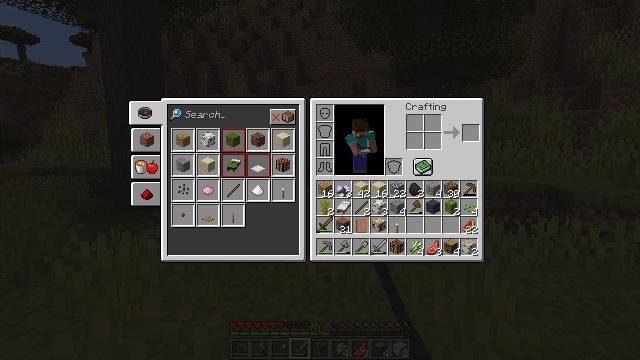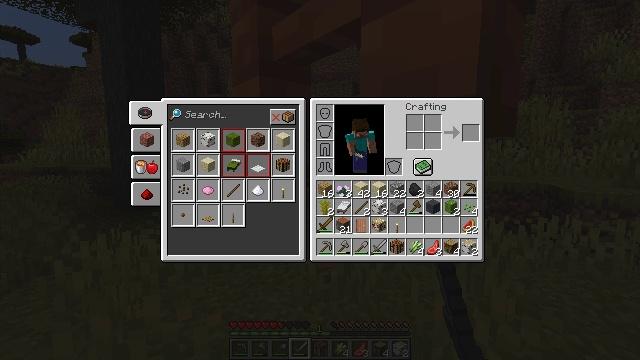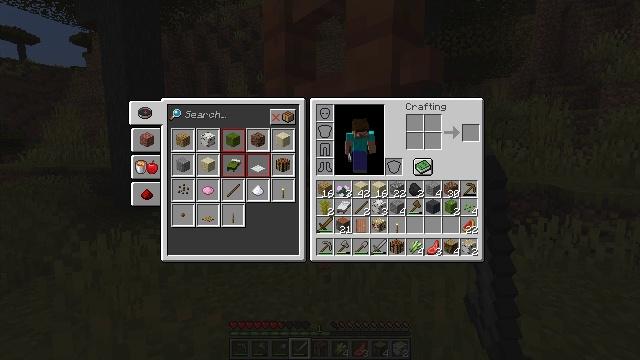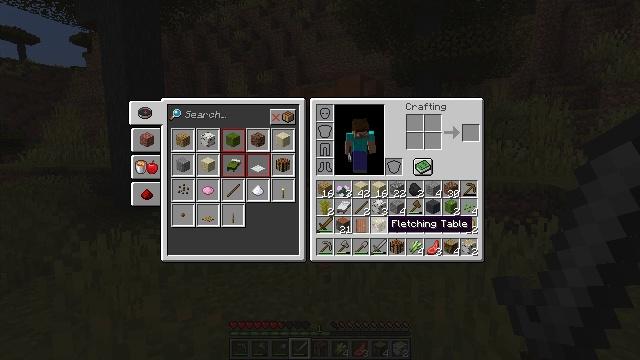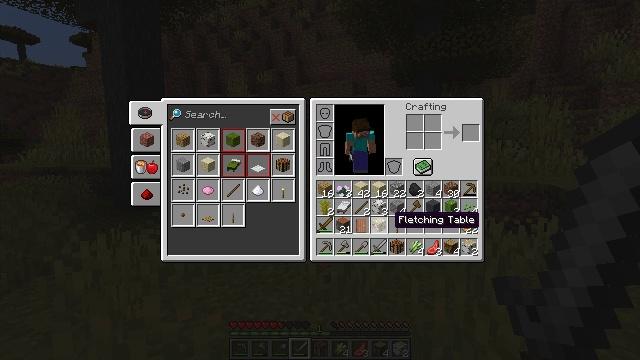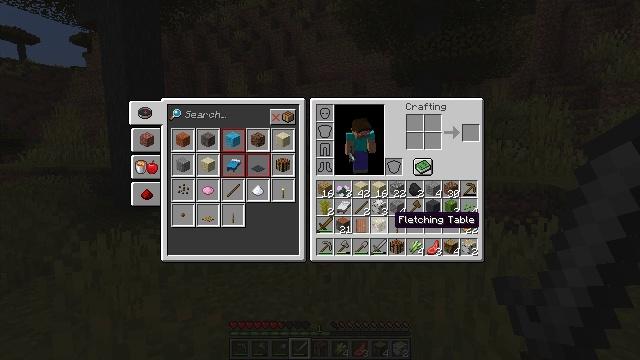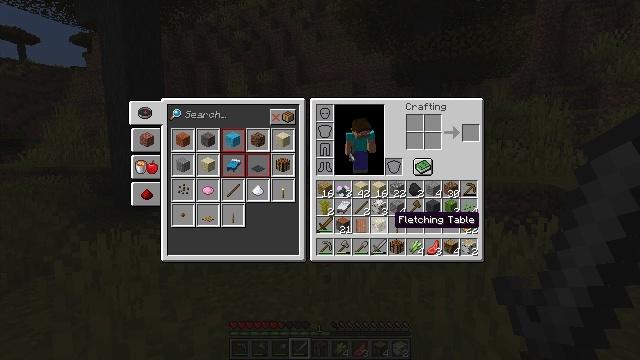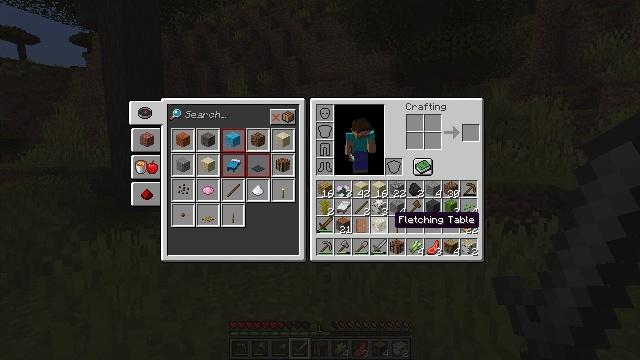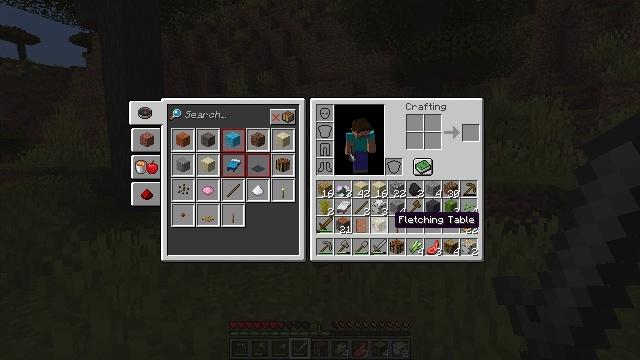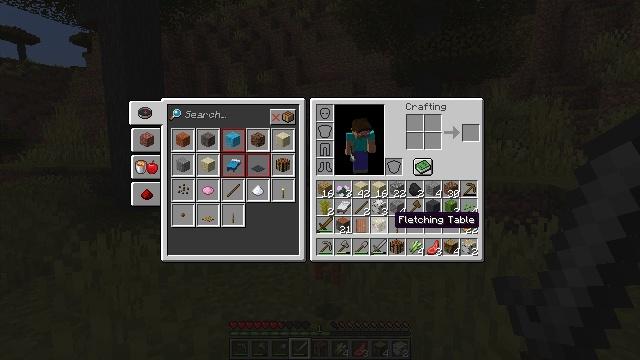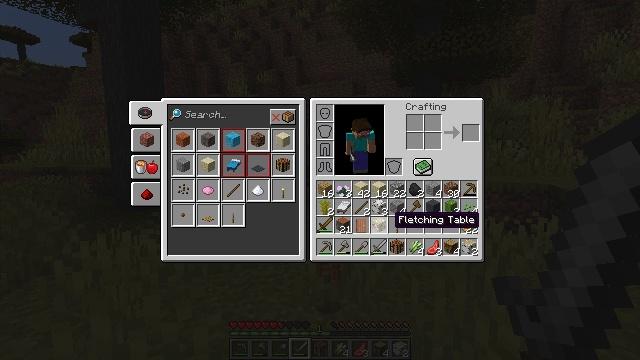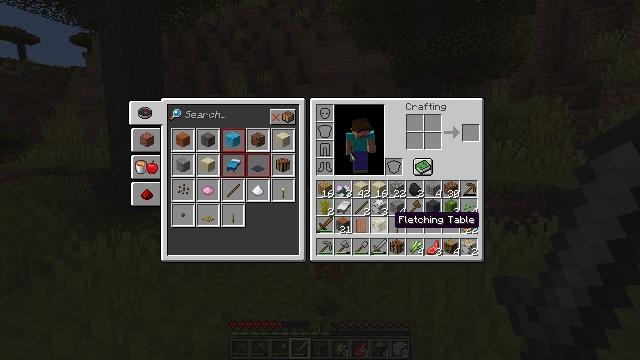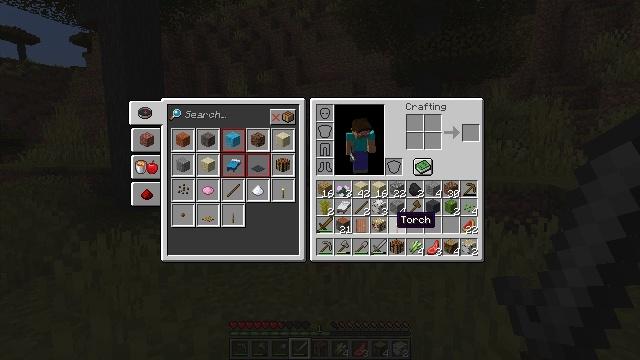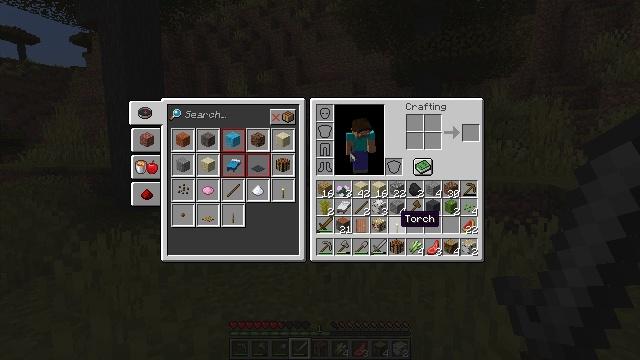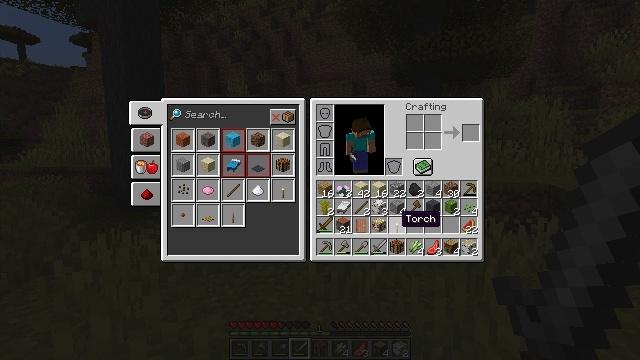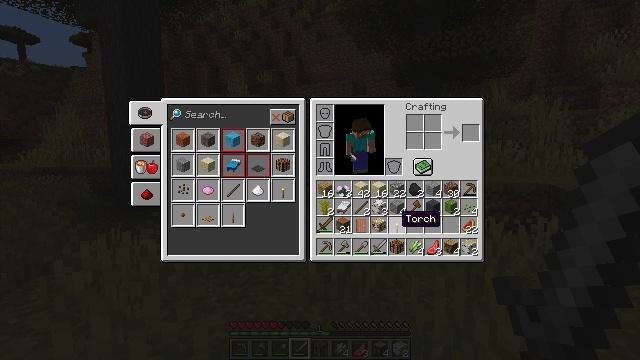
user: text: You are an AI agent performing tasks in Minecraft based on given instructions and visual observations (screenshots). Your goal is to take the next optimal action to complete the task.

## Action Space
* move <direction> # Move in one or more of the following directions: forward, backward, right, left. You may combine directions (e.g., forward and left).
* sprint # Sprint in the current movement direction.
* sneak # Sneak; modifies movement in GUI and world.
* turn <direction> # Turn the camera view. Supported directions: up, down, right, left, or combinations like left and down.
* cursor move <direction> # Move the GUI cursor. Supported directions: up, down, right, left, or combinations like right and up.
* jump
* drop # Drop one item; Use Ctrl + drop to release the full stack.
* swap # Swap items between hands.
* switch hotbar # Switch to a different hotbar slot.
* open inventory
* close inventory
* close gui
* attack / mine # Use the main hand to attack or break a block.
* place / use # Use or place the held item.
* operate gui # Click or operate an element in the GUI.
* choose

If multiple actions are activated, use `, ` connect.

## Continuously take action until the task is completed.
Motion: motion action
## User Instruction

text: Drop an acacia door.
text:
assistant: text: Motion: open gui
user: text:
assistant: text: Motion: no_op
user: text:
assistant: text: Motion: cursor move right
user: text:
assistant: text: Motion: cursor move right
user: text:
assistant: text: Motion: no_op
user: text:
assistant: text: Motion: no_op
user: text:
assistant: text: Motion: no_op
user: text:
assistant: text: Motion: no_op
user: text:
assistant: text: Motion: no_op
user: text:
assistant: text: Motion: no_op
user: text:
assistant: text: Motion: no_op
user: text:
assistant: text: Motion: no_op
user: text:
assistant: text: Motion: no_op
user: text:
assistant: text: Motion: no_op
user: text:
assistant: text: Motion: no_op
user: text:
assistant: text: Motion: no_op
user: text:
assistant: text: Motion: no_op
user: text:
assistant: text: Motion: no_op
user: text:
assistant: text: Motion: no_op
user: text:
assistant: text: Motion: no_op
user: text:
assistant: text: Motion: cursor move left
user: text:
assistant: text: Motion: no_op
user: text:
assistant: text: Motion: no_op
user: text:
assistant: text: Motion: no_op
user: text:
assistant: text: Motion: no_op
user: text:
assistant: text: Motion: no_op
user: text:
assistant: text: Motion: no_op
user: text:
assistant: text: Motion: no_op
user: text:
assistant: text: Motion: no_op
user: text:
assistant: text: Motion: no_op